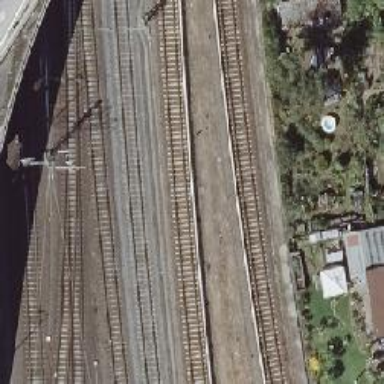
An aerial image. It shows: Railway track.